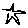
Label: star